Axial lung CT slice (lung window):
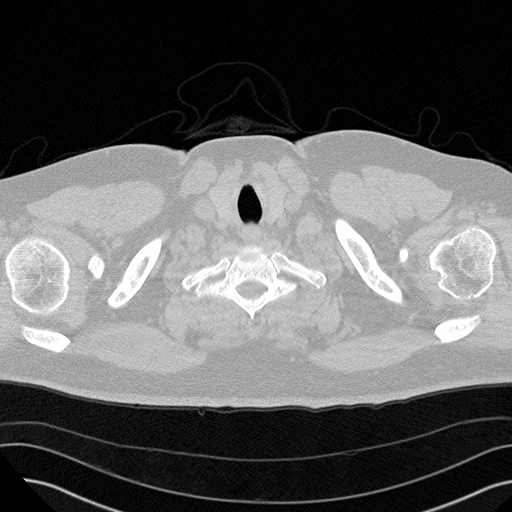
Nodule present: no